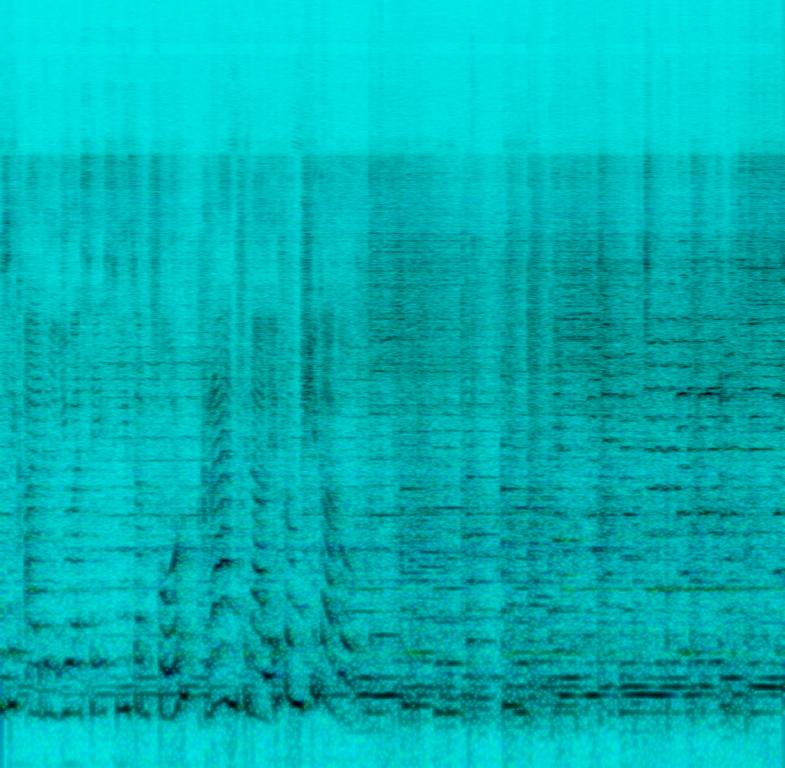
The low quality recording features a jazz song being played in a big room and it consists of a saxophone solo melody over groovy drums. Due to frequency clashing, it sounds muddy and muffled and it has an unbalanced stereo image, as it was probably recorded with a poor quality microphone. It is still energetic and easygoing at the same time - thanks to that saxophone.